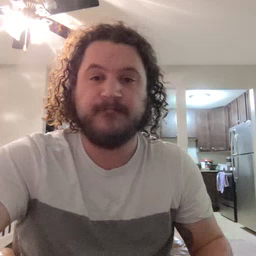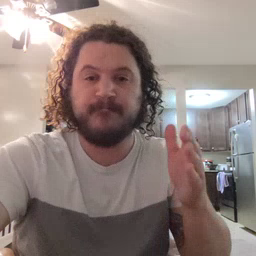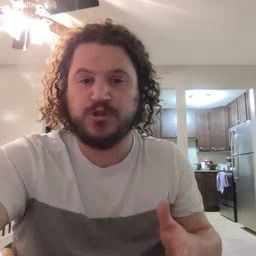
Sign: person